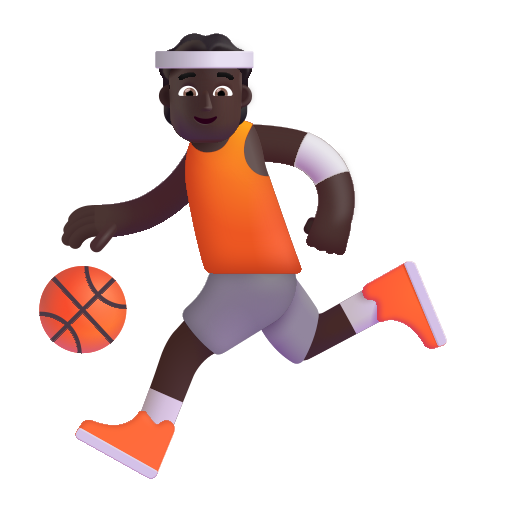
person bouncing ball color dark